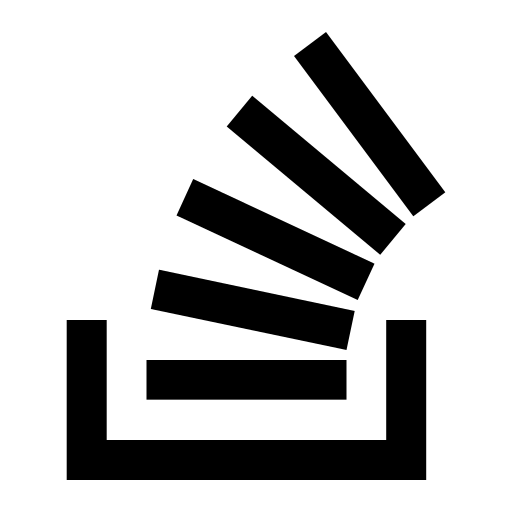
Tags: icon, FontAwesome, fa-icon, brand, stack, overflow